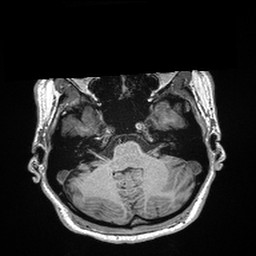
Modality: T1w
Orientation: coronal
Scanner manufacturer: siemens
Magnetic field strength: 3 T
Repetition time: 2.3 s
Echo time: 0.00298 s